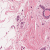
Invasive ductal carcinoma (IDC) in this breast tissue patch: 0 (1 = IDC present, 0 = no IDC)